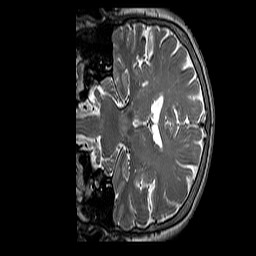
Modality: T2w
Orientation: coronal
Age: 63
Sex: female
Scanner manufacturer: siemens
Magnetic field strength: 3 T
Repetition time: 3.2 s
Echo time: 0.212 s